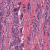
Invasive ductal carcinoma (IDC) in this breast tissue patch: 1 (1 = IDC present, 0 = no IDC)